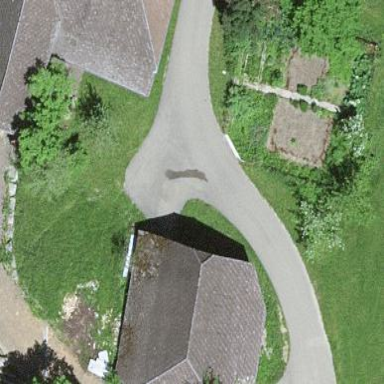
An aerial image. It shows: Rural barn.